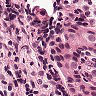
Metastatic tissue present: yes